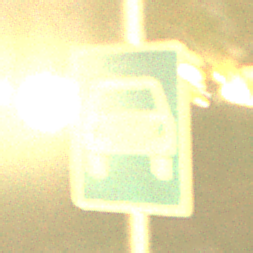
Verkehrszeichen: Kraftfahrstrasse
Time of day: Night
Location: Outdoor (Suburban)
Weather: Clear
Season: NotSpecified
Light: Artificial